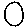
Label: circle